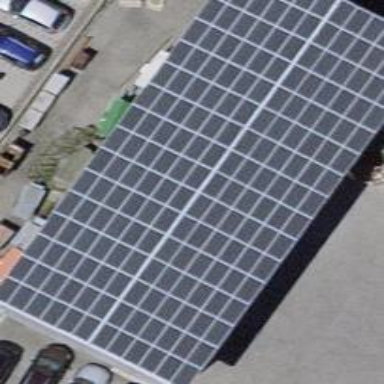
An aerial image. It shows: Solar power generator.